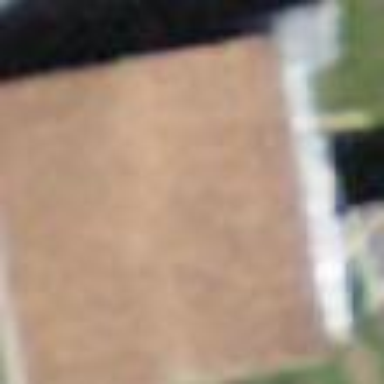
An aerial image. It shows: Garage.